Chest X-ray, AP view. Patient: 62 years old, sex M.
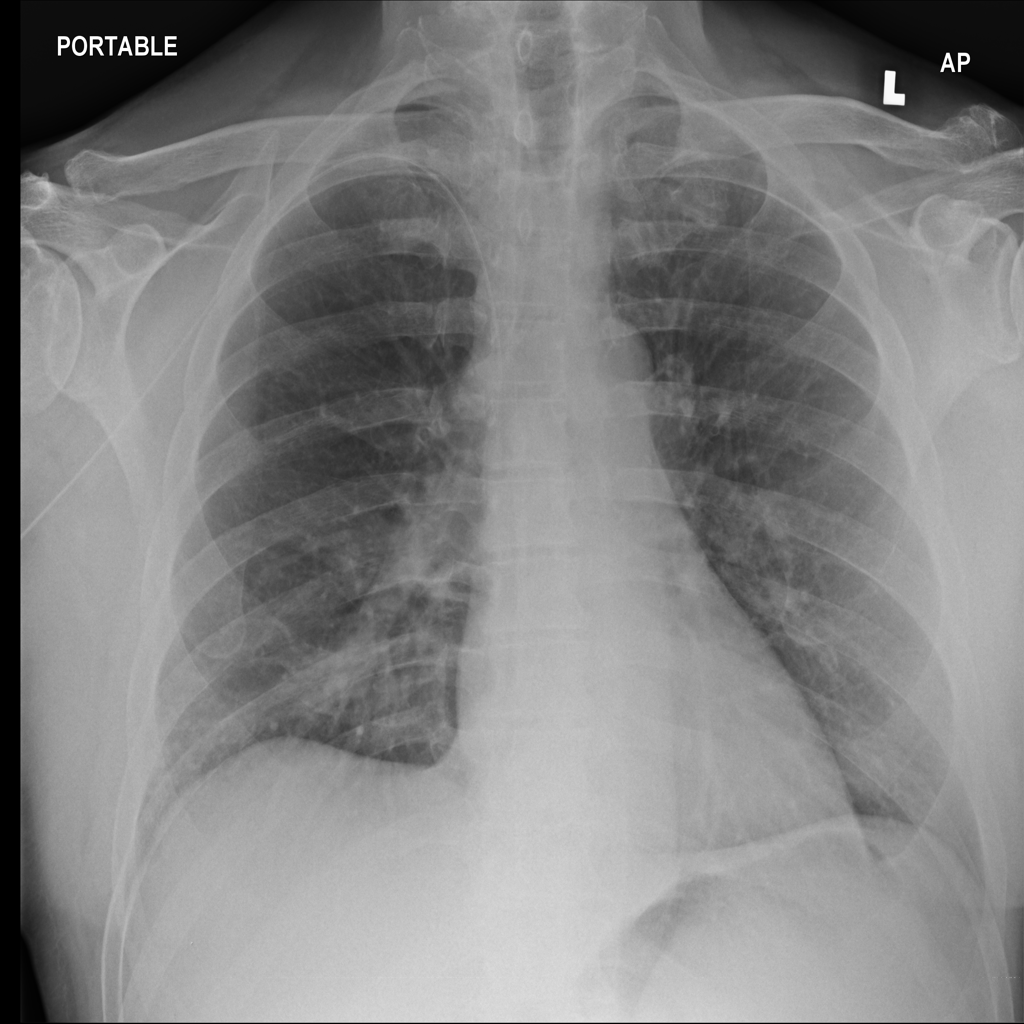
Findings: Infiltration